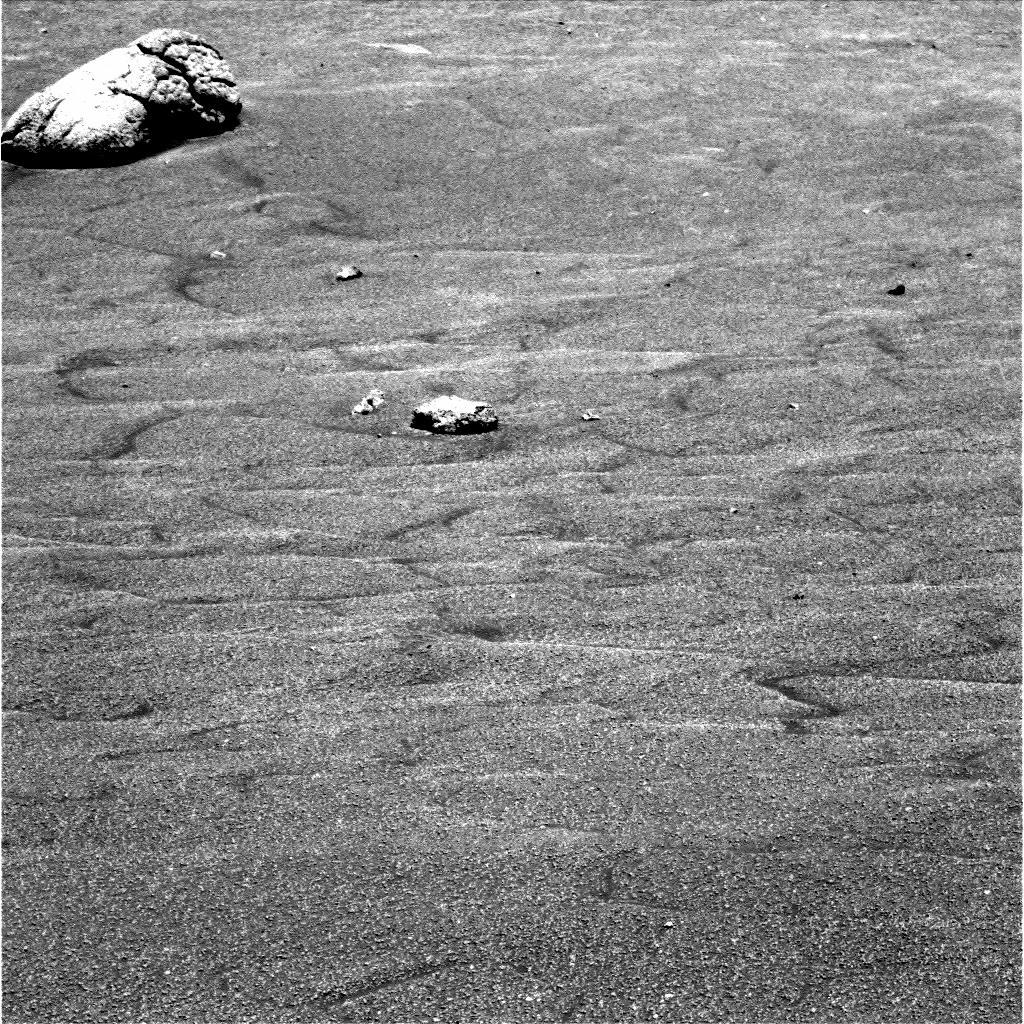
Terrain classes present: Gravel / Sand / Soil, Rock, Shadow